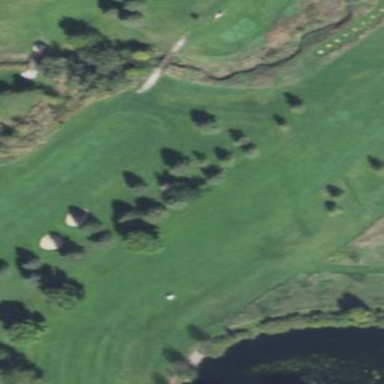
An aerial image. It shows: Grassy area designated as golf fairway.